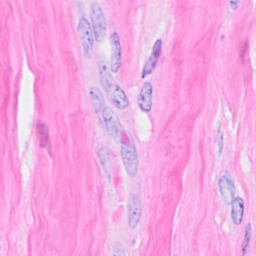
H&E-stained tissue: Breast